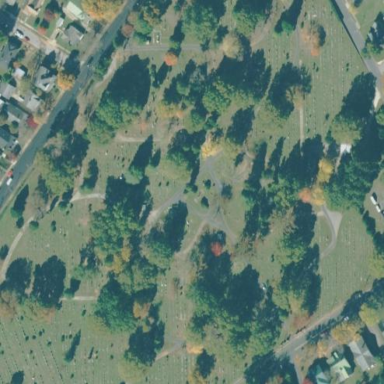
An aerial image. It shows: Cemetery.